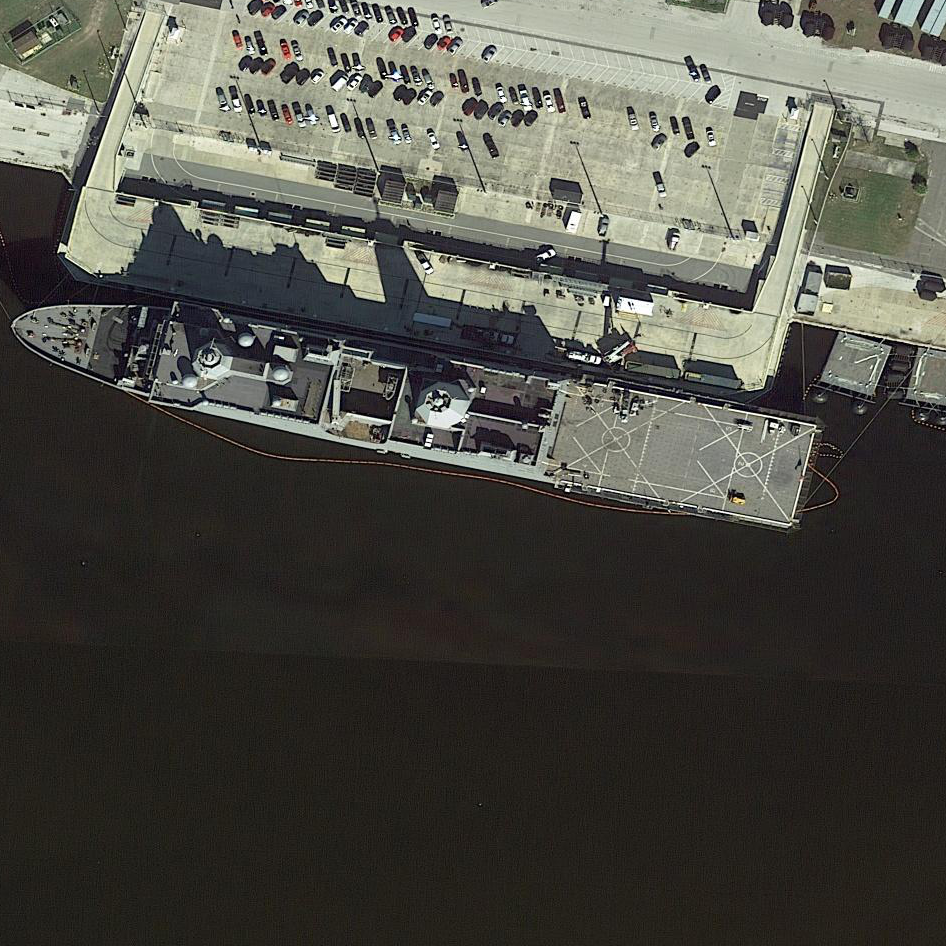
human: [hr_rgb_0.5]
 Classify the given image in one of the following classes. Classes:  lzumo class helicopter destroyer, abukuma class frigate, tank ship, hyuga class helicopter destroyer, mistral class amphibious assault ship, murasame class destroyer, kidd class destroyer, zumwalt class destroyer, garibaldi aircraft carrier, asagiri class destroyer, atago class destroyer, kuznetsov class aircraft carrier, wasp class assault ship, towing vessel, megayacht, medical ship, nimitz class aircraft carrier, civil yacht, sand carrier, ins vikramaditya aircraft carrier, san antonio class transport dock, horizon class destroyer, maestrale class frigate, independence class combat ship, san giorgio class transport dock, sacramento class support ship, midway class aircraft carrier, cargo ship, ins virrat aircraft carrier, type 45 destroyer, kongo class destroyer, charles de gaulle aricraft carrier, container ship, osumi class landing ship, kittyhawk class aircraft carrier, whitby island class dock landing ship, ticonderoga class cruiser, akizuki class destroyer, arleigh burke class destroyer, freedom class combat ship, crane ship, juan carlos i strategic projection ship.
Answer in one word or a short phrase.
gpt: San Antonio class transport dock